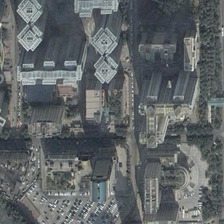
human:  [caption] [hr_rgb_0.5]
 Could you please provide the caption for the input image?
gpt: many buildings and a parking lot are in a commercial area .

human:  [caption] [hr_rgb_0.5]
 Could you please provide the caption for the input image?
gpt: next to the street, there are numerous edifices, integrated with lush plants and parking spaces .

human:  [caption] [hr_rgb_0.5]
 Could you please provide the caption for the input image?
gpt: many buildings and a parking lot are in a commercial area .

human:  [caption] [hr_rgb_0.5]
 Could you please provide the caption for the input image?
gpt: next to the street, there are numerous edifices, integrated with lush plants and parking spaces .

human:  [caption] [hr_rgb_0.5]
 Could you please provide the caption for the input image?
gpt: many buildings and a parking lot are in a commercial area .